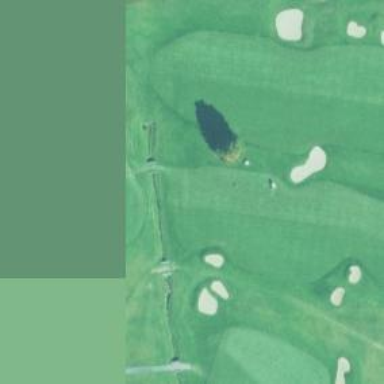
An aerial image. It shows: Grassy area designated as golf fairway.